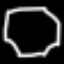
Label: octagon